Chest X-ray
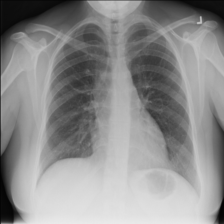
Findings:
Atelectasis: negative
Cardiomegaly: negative
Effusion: negative
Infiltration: negative
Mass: negative
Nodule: negative
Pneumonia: negative
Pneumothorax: negative
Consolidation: negative
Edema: negative
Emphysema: negative
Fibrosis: negative
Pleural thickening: negative
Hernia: negative